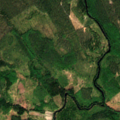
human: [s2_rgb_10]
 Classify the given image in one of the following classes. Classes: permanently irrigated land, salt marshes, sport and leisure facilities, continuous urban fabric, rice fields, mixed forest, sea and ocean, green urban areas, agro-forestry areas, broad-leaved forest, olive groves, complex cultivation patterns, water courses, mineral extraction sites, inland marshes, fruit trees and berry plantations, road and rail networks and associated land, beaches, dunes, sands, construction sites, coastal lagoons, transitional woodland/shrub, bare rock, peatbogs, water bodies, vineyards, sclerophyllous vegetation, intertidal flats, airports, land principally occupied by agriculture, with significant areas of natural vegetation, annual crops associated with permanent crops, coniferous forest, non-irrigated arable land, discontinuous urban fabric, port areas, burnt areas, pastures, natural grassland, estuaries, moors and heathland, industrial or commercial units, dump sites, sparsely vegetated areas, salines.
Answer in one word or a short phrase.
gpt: coniferous forest, mixed forest, transitional woodland/shrub